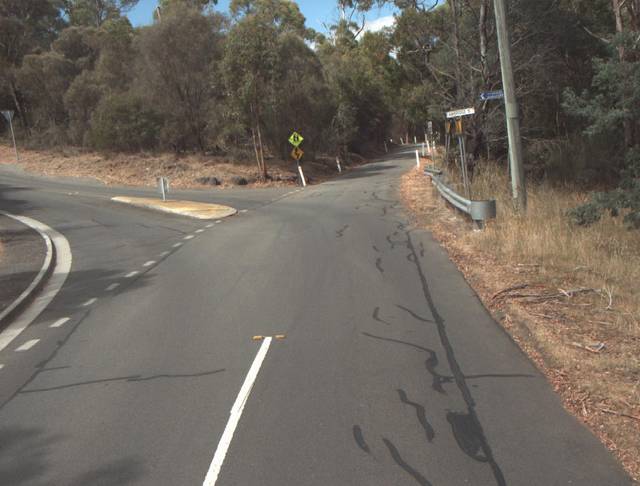
Region: Australia
Coordinates: -41.452, 147.119